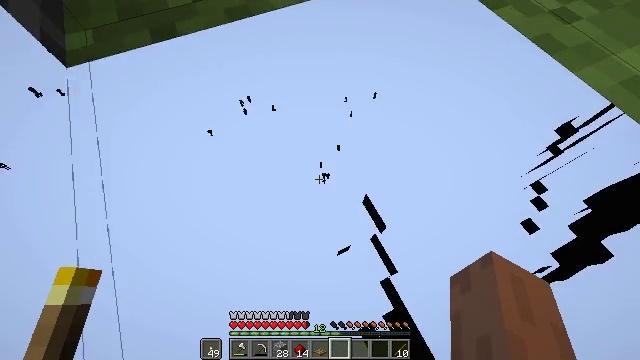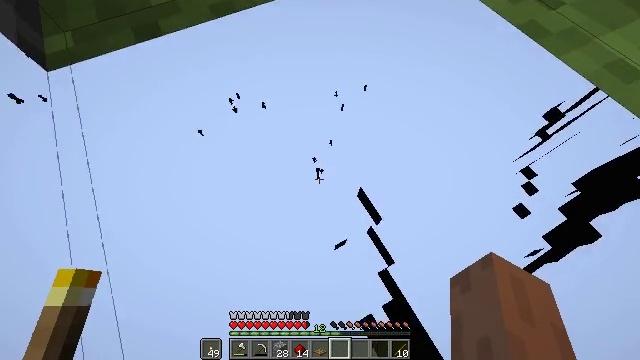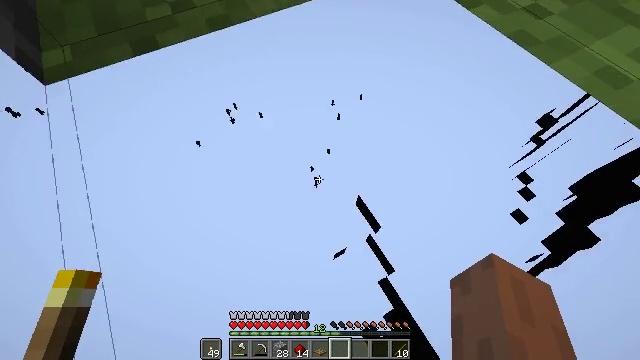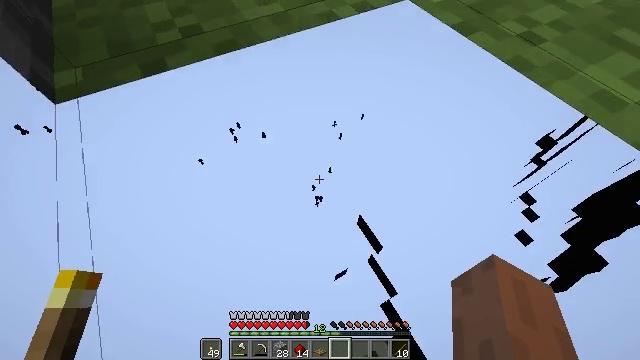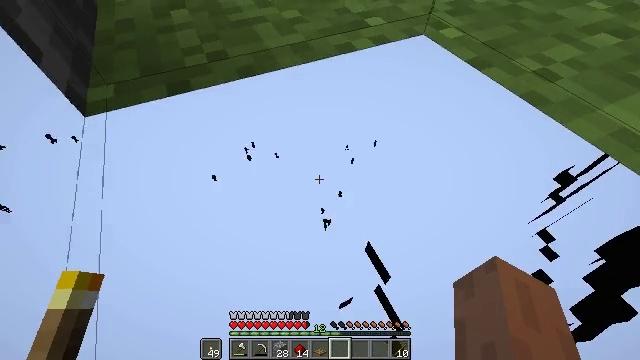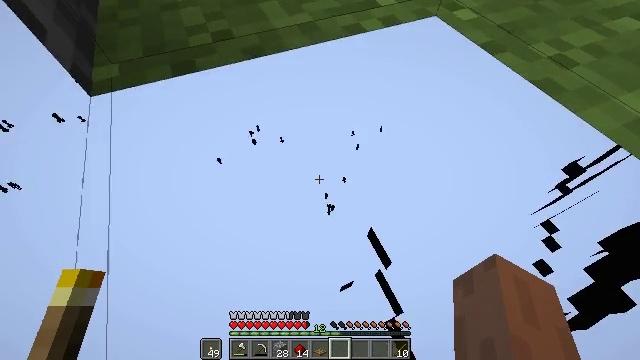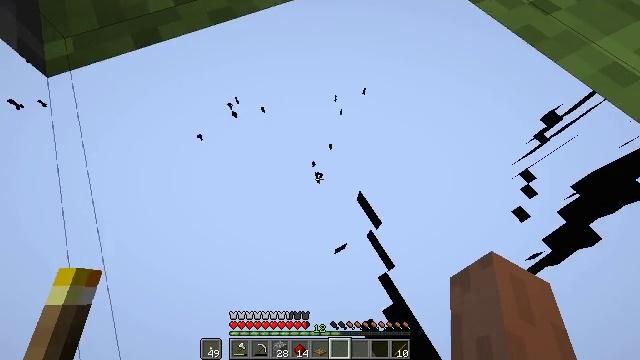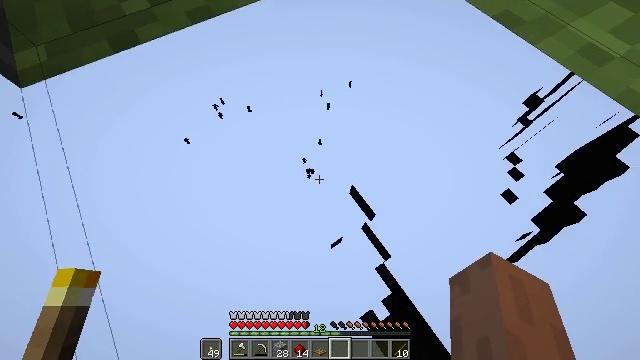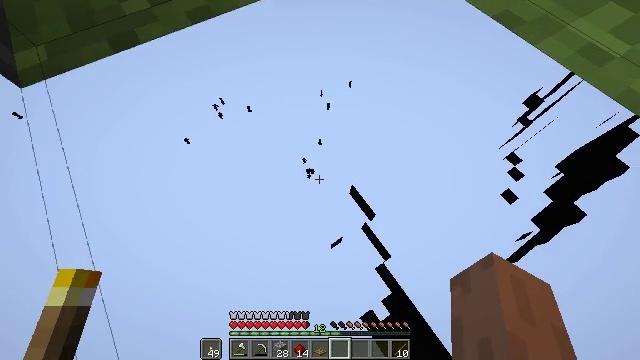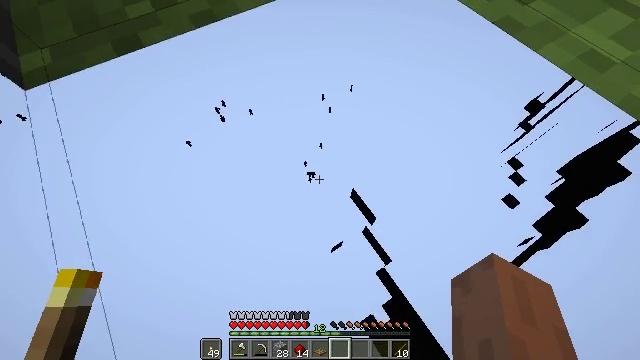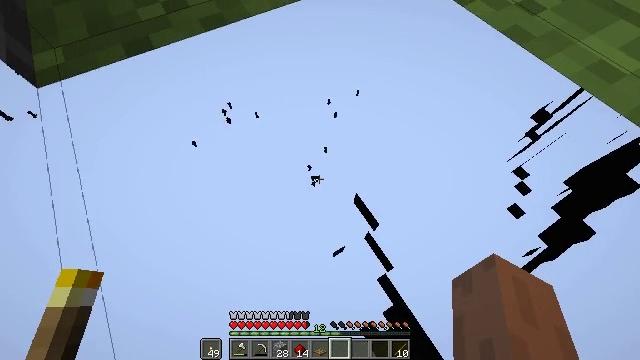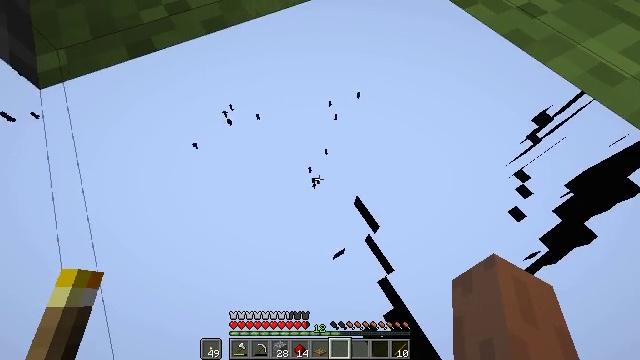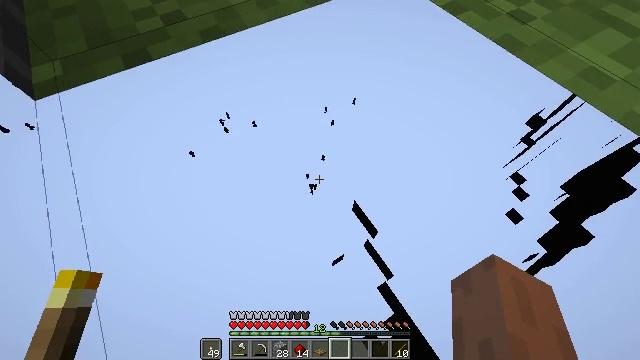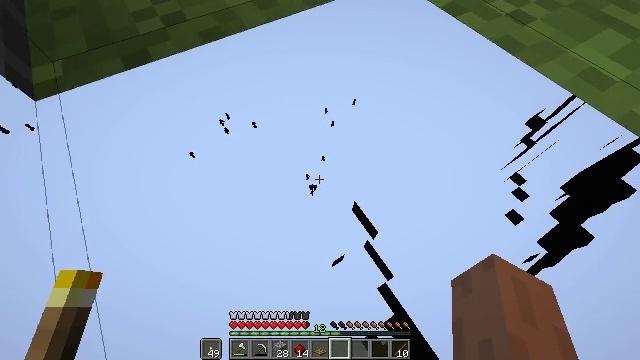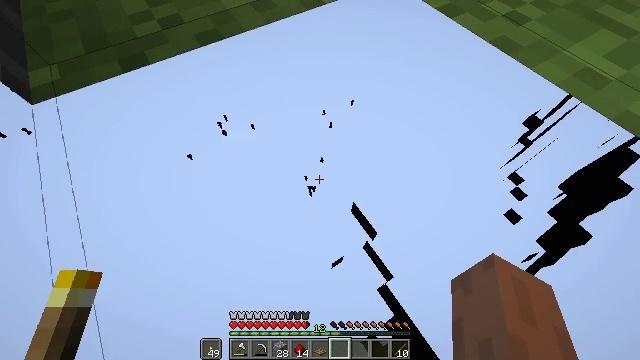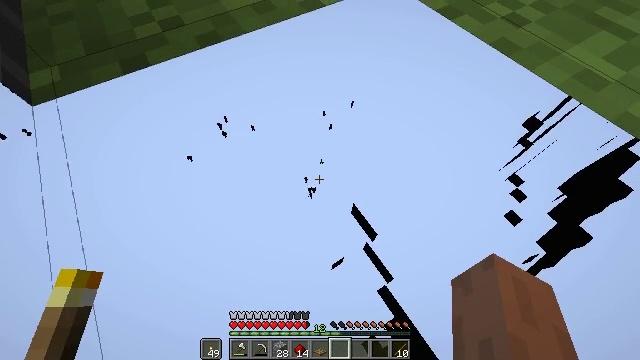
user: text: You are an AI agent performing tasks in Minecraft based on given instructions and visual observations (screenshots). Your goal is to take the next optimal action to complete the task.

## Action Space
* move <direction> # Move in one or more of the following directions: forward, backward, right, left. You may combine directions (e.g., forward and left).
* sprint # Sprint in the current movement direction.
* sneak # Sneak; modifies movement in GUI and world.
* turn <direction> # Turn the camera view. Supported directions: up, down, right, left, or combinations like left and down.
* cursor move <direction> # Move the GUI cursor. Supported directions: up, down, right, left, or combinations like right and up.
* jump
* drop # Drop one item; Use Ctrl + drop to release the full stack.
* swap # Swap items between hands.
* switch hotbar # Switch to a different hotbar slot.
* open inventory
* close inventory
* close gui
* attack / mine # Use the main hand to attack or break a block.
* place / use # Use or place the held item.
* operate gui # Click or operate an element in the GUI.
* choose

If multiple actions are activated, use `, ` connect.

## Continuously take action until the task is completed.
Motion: motion action
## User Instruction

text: Mine the composter block.
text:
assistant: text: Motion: turn right and down
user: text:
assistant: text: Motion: turn right and up
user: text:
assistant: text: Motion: turn up
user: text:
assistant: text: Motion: turn left and up
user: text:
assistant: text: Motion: turn left and down
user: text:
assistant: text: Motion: turn right and down
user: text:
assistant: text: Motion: turn right
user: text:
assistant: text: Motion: no_op
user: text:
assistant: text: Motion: no_op
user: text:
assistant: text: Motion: turn left
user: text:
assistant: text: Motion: no_op
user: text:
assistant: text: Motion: turn right and up
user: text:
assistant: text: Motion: no_op
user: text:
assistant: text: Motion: no_op
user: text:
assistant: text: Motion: no_op
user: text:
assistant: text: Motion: no_op
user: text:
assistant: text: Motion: no_op
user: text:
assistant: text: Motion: no_op
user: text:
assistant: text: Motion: no_op
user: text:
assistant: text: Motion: no_op
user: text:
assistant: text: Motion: no_op
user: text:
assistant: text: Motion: no_op
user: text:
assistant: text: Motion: no_op
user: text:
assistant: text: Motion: no_op
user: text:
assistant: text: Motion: no_op
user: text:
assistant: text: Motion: no_op
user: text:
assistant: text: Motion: turn left
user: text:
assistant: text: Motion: no_op
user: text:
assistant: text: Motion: no_op
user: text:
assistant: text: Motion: no_op